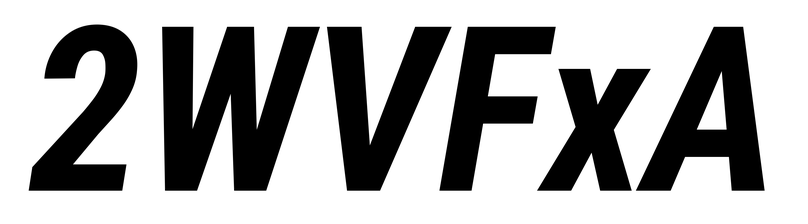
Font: Roboto-Italic_Condensed_Bold_Italic